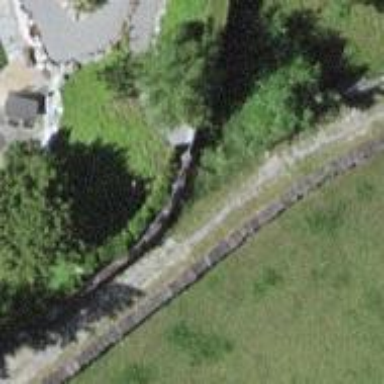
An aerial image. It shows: Wall made of dry stone.